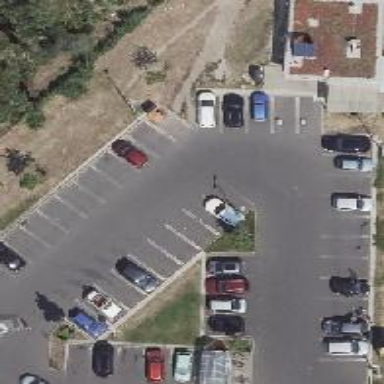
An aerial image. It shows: Road serving as parking aisle.